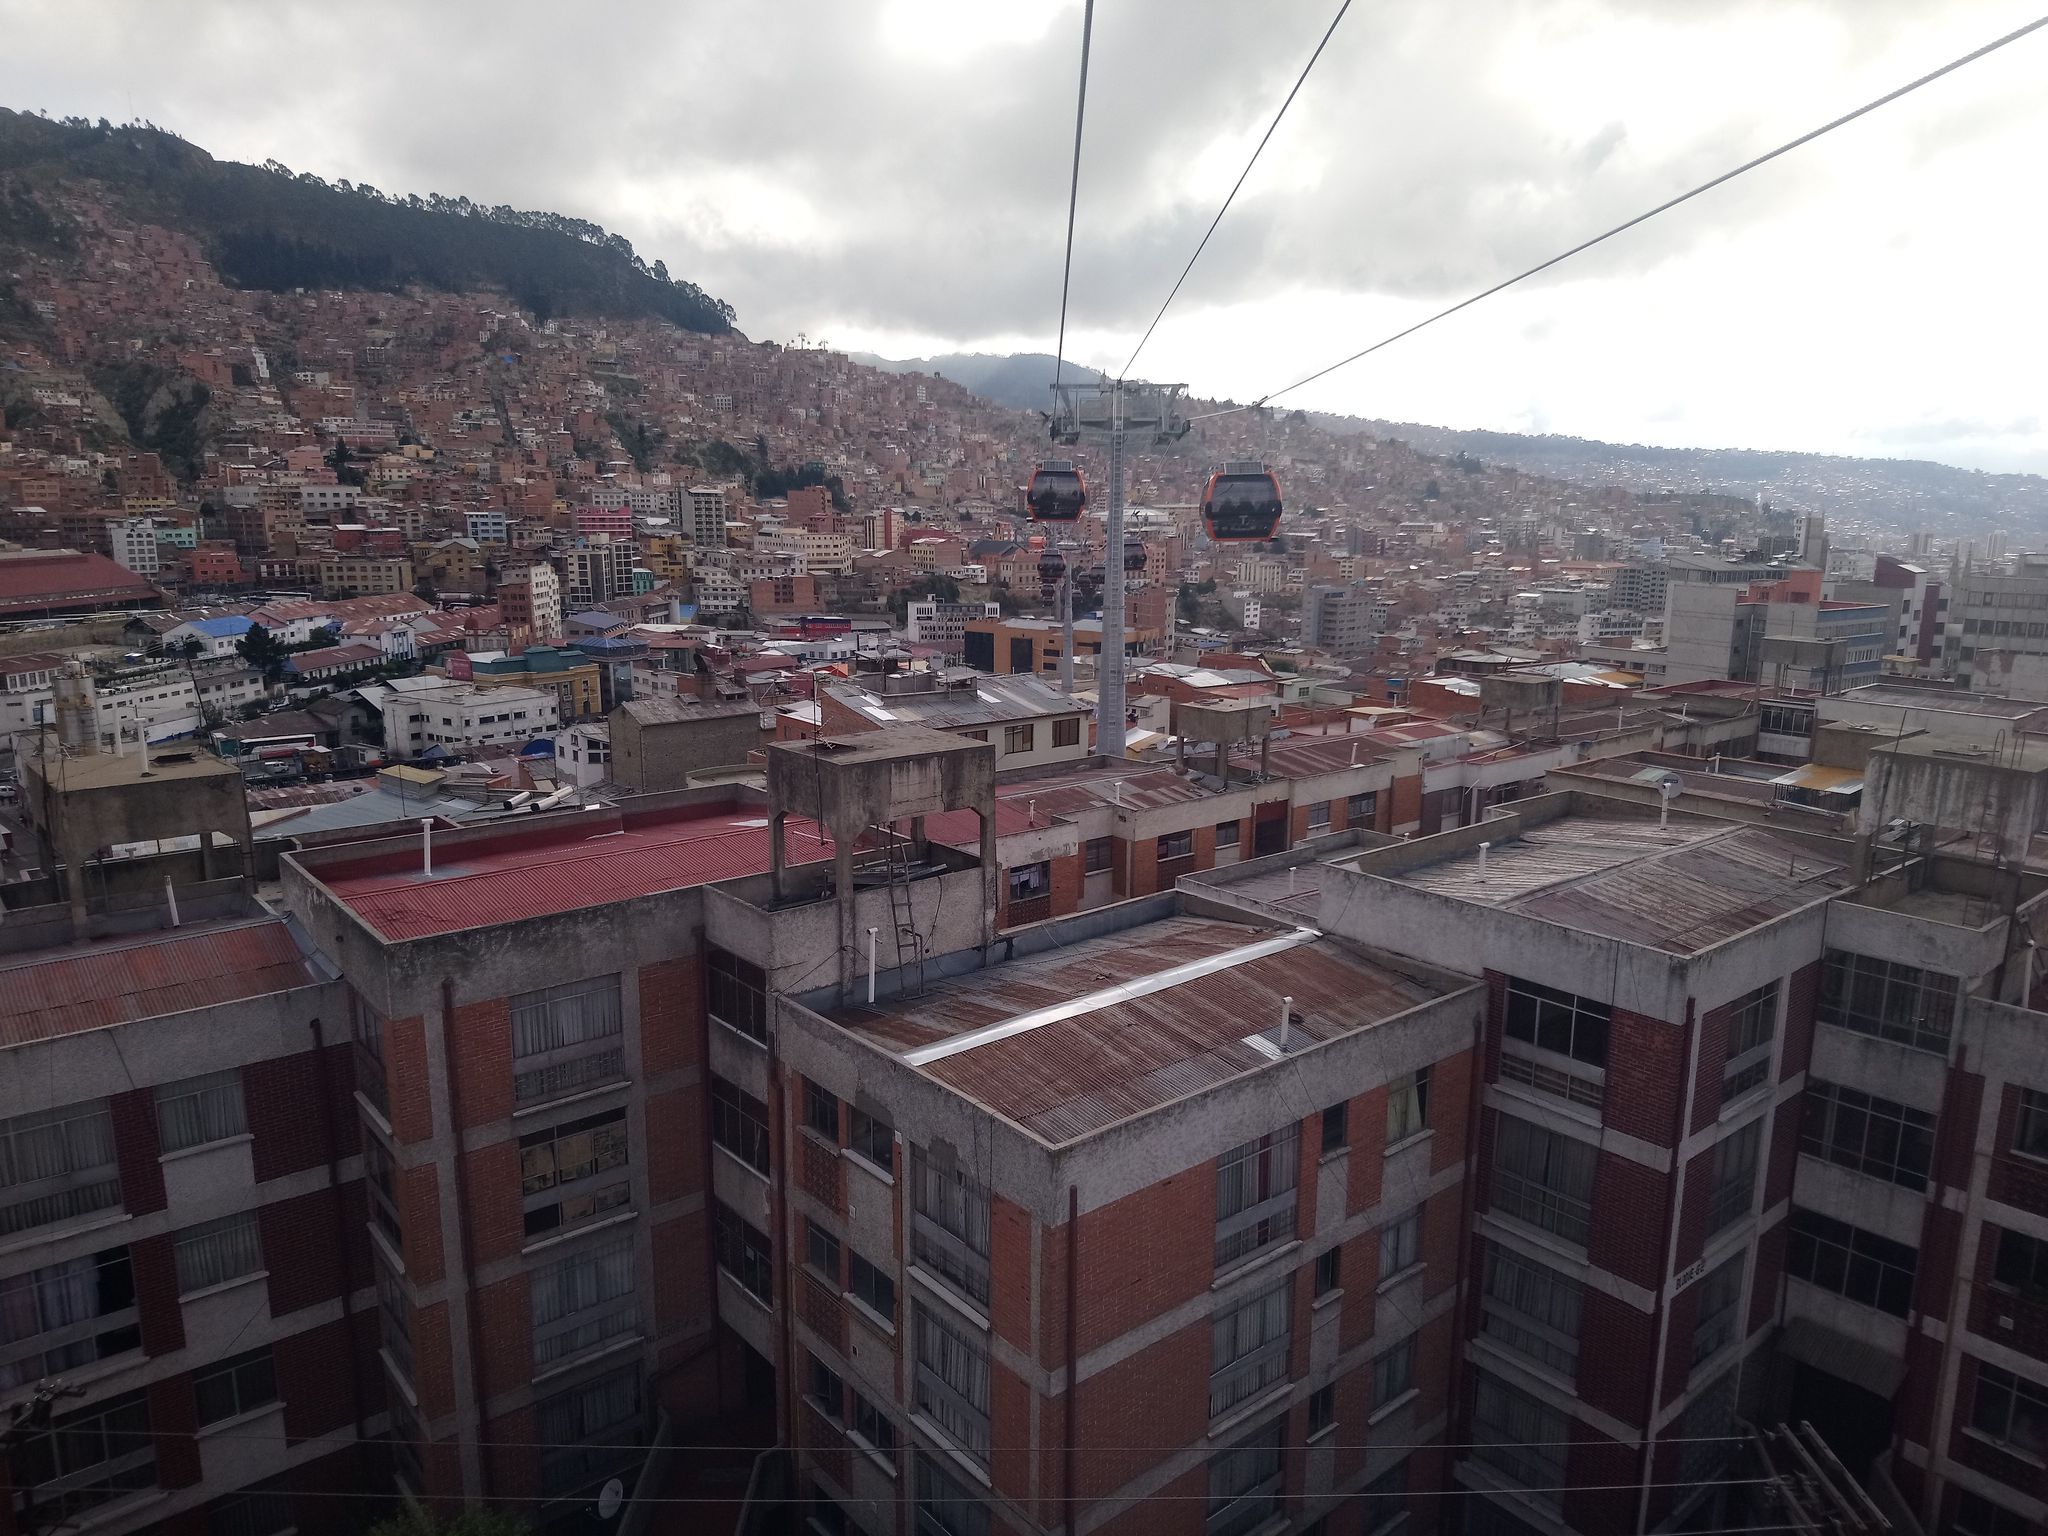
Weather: cloudy
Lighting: day
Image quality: slightly poor
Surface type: walking surface
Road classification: service
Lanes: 2
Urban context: urban centre
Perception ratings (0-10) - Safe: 0.83, Lively: 5, Beautiful: 4.85, Boring: 3.25, Depressing: 9.12, Wealthy: 0.28